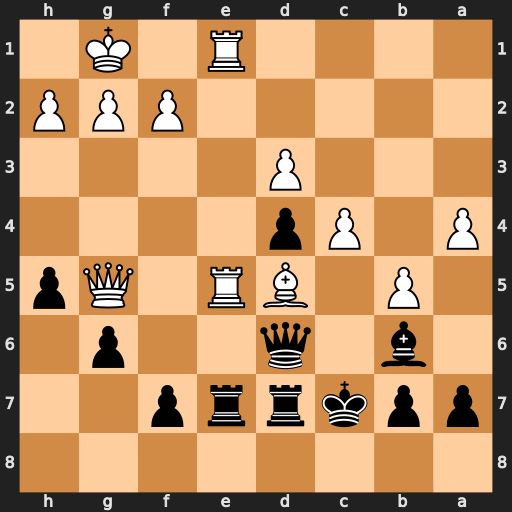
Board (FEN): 8/ppkrrp2/1b1q2p1/1P1BR1Qp/P1Pp4/3P4/5PPP/4R1K1
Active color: b
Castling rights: -
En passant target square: -
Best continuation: f6 Rxe7 fxg5